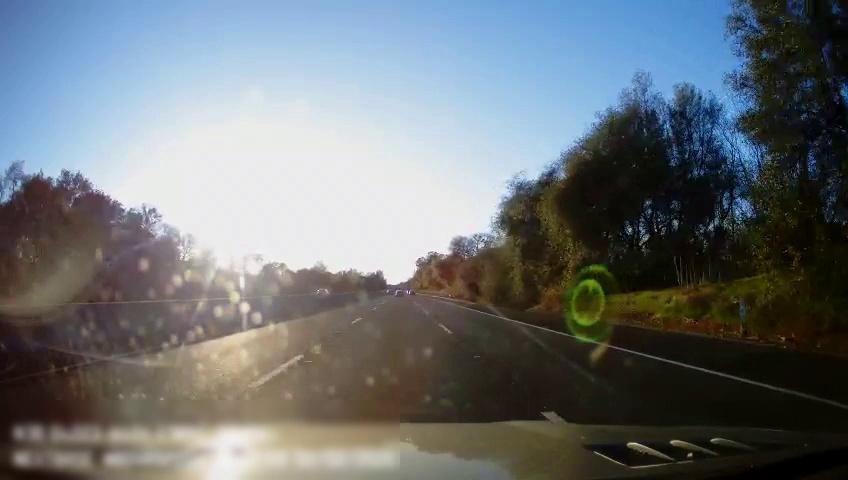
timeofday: Day
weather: Cloudy
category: Drivable Space
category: Vehicles | SUV
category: Vehicles | Car
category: Lanes | Alternate Lane
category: Lanes | Current Lane
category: Lanes | Current Lane
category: Lanes | Alternate Lane